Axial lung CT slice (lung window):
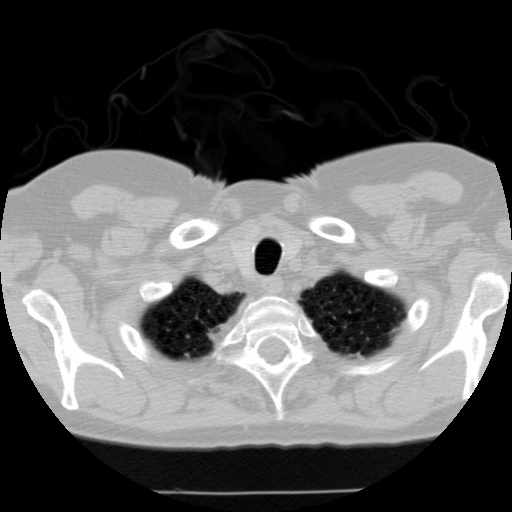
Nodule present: no